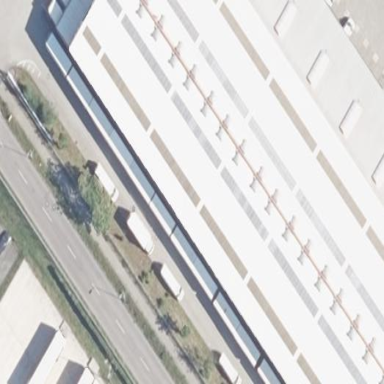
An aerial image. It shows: Warehouse serving as post depot.